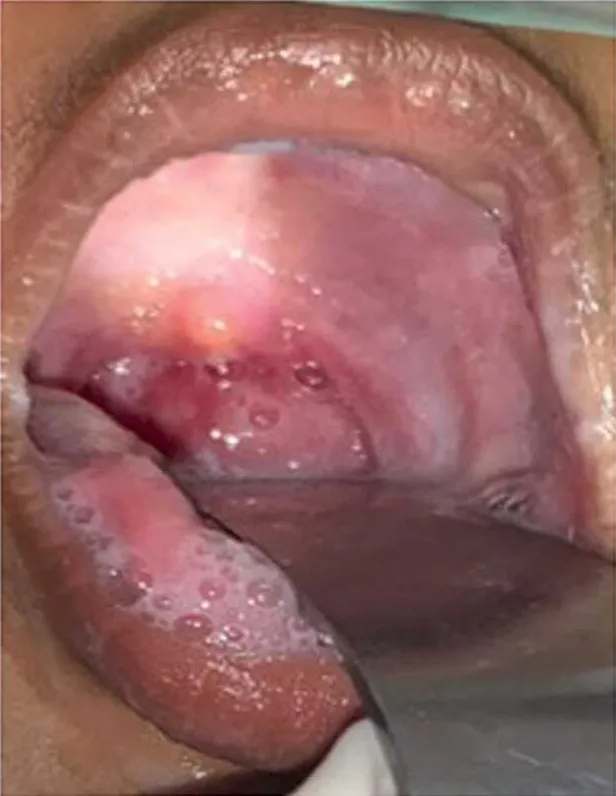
Oropharyngeal examination showing a bulge in the posterior pharyngeal wall predominantly to the left with salivary pooling.
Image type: medical_photograph (other_medical_photograph)